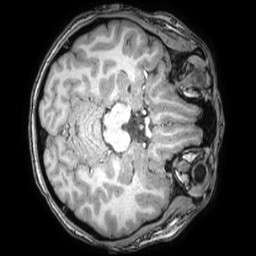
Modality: T1w
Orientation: axial
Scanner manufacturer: philips
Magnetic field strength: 3 T
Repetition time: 0.008 s
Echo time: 0.0035 s